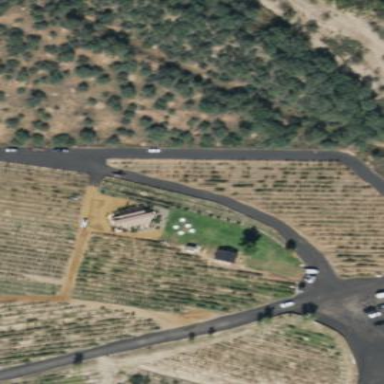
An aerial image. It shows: Vineyard growing grapes.